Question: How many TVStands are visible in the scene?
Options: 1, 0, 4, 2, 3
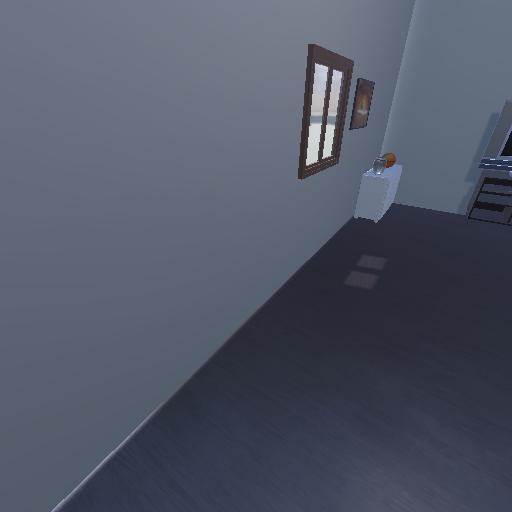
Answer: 1